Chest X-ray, PA view. Patient: 52 years old, sex F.
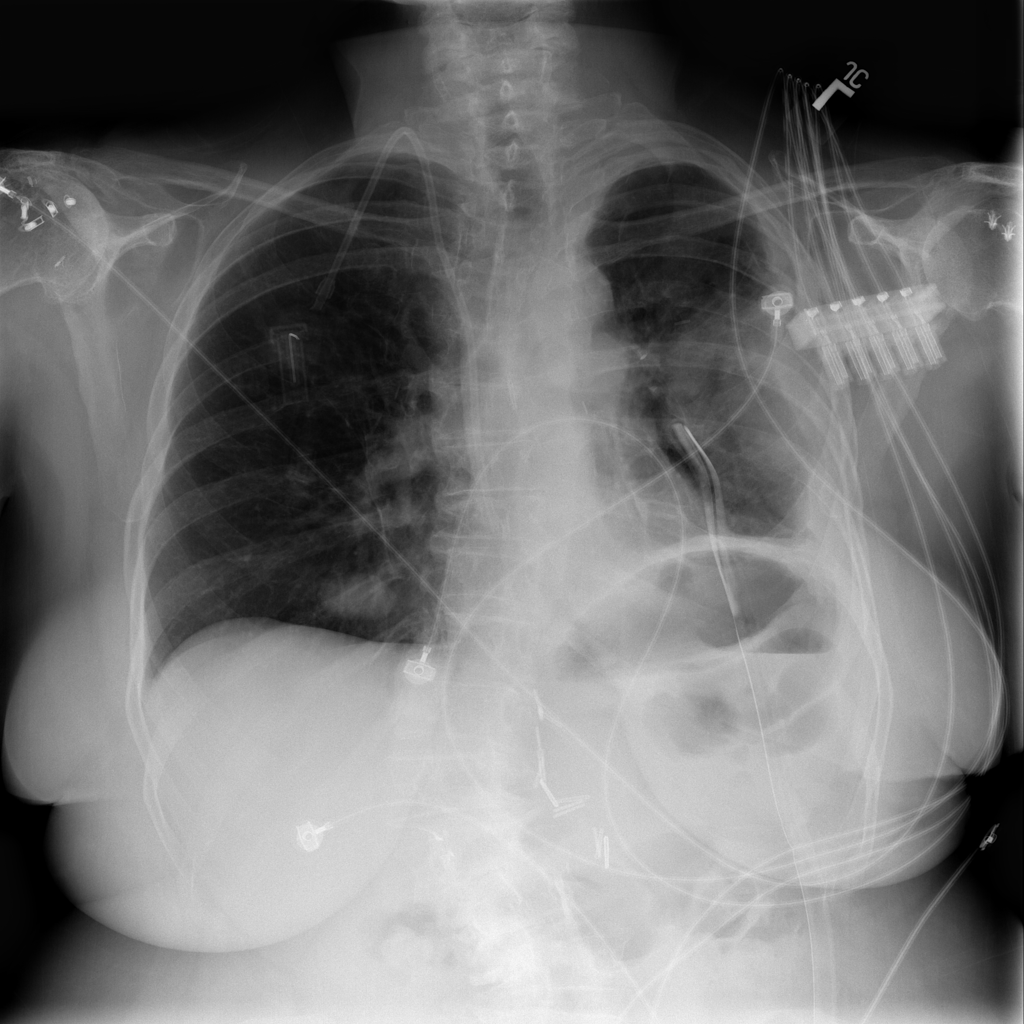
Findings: Mass, Pneumothorax